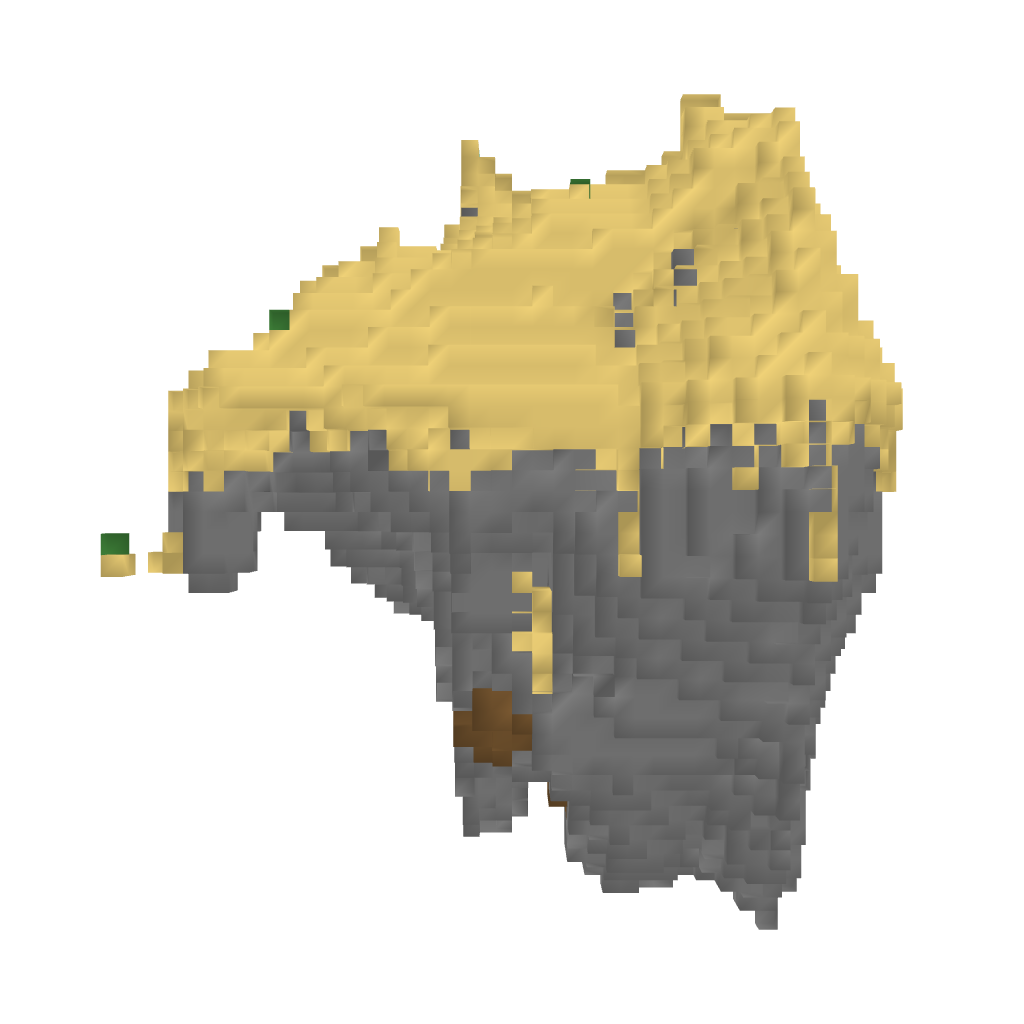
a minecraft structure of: Floating Island: Desert Hill bad low quality